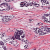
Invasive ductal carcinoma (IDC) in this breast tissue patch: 1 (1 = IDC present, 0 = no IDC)